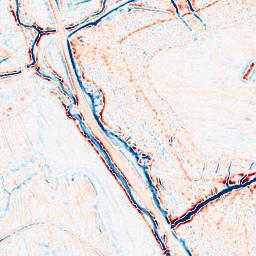
Category: edge_preserving
Decomposition family: bilateral
Decomposition parameters: d: 9
sigma_color: 100
sigma_space: 100
Upsampling method: linear_exact
Upsampling parameters: scale: 4
Upsampling scale: 4